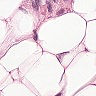
Metastatic tissue present: yes